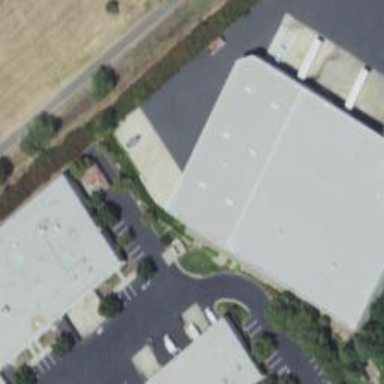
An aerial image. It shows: Industrial building.